Question: Everything works now, except for floating action button's onclick listener doesn't work.
---
Ok so i've come with a semi-solution
I've removed AppBarLayout from , and now it does not flicker anymore. The only thing is that the action bar is completely white, and does not merge with the toolbar color. How could i fix this?
---
I've followed <URL>:

The only thing is that mine is flickering a lot and I don't know where could be the issue. Also the toolbar gets to small than the default size. Thank you
'''
public class MainActivity extends AppCompatActivity {
private final String PREFS_NAME = "MyPrefsFile";
private boolean doubleBackToExitPressedOnce = false;
private CoordinatorLayout main_content;
private FloatingActionButton fab;
private int mContentViewHeight;
private Toolbar mToolbar;
@Override
protected void onCreate(Bundle savedInstanceState) {
super.onCreate(savedInstanceState);
setContentView(R.layout.activity_main);
this.setTitle(getString(R.string.title_main_activity));
main_content = (CoordinatorLayout) findViewById(R.id.main_content);
fab = (FloatingActionButton) findViewById(R.id.fab);/*
fab.setOnClickListener(new View.OnClickListener() {
@Override
public void onClick(View view) {
startActivity(new Intent(MainActivity.this, BasicActivity.class));
}
});*/
// Fake a long startup time
new Handler().postDelayed(new Runnable() {
@Override
public void run() {
onFakeCreate();
}
}, 100);
}
private void onFakeCreate() {
setContentView(R.layout.activity_onboarding_placeholder);
TextView titleTextView = (TextView) findViewById(R.id.text_title);
ViewCompat.animate(titleTextView).alpha(1).start();
mToolbar = (Toolbar) findViewById(R.id.toolbar);
mToolbar.getViewTreeObserver().addOnPreDrawListener(
new ViewTreeObserver.OnPreDrawListener() {
@Override
public boolean onPreDraw() {
mToolbar.getViewTreeObserver().removeOnPreDrawListener(this);
final int widthSpec = View.MeasureSpec.makeMeasureSpec(0, View.MeasureSpec.UNSPECIFIED);
final int heightSpec = View.MeasureSpec.makeMeasureSpec(0, View.MeasureSpec.UNSPECIFIED);
mToolbar.measure(widthSpec, heightSpec);
mContentViewHeight = mToolbar.getHeight();
collapseToolbar();
return true;
}
});
}
private void collapseToolbar() {
int toolBarHeight;
TypedValue tv = new TypedValue();
getTheme().resolveAttribute(android.R.attr.actionBarSize, tv, true);
toolBarHeight = TypedValue.complexToDimensionPixelSize(
tv.data, getResources().getDisplayMetrics());
ValueAnimator valueHeightAnimator = ValueAnimator
.ofInt(mContentViewHeight, toolBarHeight);
valueHeightAnimator.addUpdateListener(
new ValueAnimator.AnimatorUpdateListener() {
@Override
public void onAnimationUpdate(ValueAnimator animation) {
ViewGroup.LayoutParams lp = mToolbar.getLayoutParams();
lp.height = (Integer) animation.getAnimatedValue();
mToolbar.setLayoutParams(lp);
}
});
valueHeightAnimator.start();
valueHeightAnimator.addListener(
new AnimatorListenerAdapter() {
@Override
public void onAnimationEnd(Animator animation) {
super.onAnimationEnd(animation);
// Animate fab
ViewCompat.animate(fab).setStartDelay(600)
.setDuration(400).scaleY(1).scaleX(1).start();
}
});
}
[...]
'''
'''
<?xml version="1.0" encoding="utf-8"?>
<layer-list
xmlns:android="http://schemas.android.com/apk/res/android"
android:opacity="opaque"
>
<item>
<shape>
<solid android:color="@color/background"/>
</shape>
</item>
<item
android:height="180dp"
android:gravity="top">
<shape android:shape="rectangle">
<solid android:color="?colorPrimary"/>
</shape>
</item>
</layer-list>
'''
'''
<?xml version="1.0" encoding="utf-8"?>
<android.support.design.widget.CoordinatorLayout
android:id="@+id/main_content"
xmlns:android="http://schemas.android.com/apk/res/android"
xmlns:app="http://schemas.android.com/apk/res-auto"
xmlns:tools="http://schemas.android.com/tools"
android:layout_width="match_parent"
android:layout_height="match_parent"
android:fitsSystemWindows="true"
tools:context="">
<android.support.v7.widget.Toolbar
android:id="@+id/toolbar"
android:layout_width="match_parent"
android:layout_height="156dp"
android:background="?colorPrimary"
android:elevation="4dp"
app:theme="@style/ThemeOverlay.AppCompat.Light"/>
<android.support.design.widget.FloatingActionButton
android:id="@+id/fab"
android:layout_width="wrap_content"
android:layout_height="wrap_content"
android:layout_gravity="bottom|end"
android:layout_margin="@dimen/fab_margin"
android:src="@drawable/ic_add_white_24dp"
app:fabSize="normal"/>
</android.support.design.widget.CoordinatorLayout>
'''
'''
<?xml version="1.0" encoding="utf-8"?>
<manifest xmlns:android="http://schemas.android.com/apk/res/android"
package="">
<application
android:allowBackup="true"
android:icon="@mipmap/ic_launcher"
android:label="@string/app_name"
android:supportsRtl="true"
android:theme="@style/AppTheme">
<activity
android:name=".MainActivity"
android:theme="@style/AppTheme.NoActionBar" />
<activity
android:name=".SplashActivity"
android:theme="@style/SplashTheme">
<intent-filter>
<action android:name="android.intent.action.MAIN" />
<category android:name="android.intent.category.LAUNCHER" />
</intent-filter>
</activity>
<activity
android:name=".BasicActivity"
android:label="@string/title_activity_basic"
android:parentActivityName=".MainActivity">
<meta-data
android:name="android.support.PARENT_ACTIVITY"
android:value="" />
</activity>
<activity
android:name=".ExtraActivity"
android:label="@string/title_activity_extra"
android:parentActivityName=".BasicActivity">
<meta-data
android:name="android.support.PARENT_ACTIVITY"
android:value="" />
</activity>
</application>
</manifest>
'''
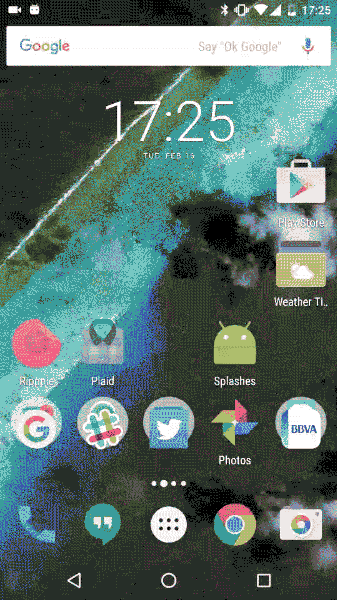
Answer: Please check the style in your project.toolbar animation working fine at my side.
'''
<resources>
<style name="Button" parent="Theme.AppCompat">
<item name="colorControlHighlight">@color/indigo_500</item>
<item name="colorButtonNormal">@color/pink_200</item>
</style>
</resources>
'''
also check the build gradle
'''
apply plugin: 'com.android.application'
android {
compileSdkVersion 23
buildToolsVersion "23.0.2"
defaultConfig {
applicationId ""
minSdkVersion 21
targetSdkVersion 23
versionCode 1
versionName "1.0"
}
buildTypes {
release {
minifyEnabled false
proguardFiles getDefaultProguardFile('proguard-android.txt'), 'proguard-rules.pro'
}
}
}
dependencies {
compile fileTree(dir: 'libs', include: ['*.jar'])
testCompile 'junit:junit:4.12'
compile 'com.android.support:appcompat-v7:23.1.1'
compile 'com.android.support:cardview-v7:23.1.1'
compile 'com.android.support:recyclerview-v7:23.1.1'
compile 'com.android.support:design:23.1.1'
}
'''
Hope this helps.:)